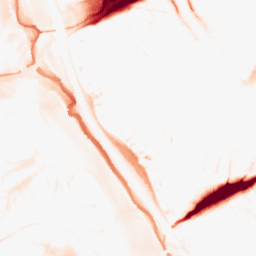
Category: morphological
Decomposition family: tophat
Decomposition parameters: size: 20
mode: black
Upsampling method: quartic
Upsampling parameters: scale: 2
Upsampling scale: 2